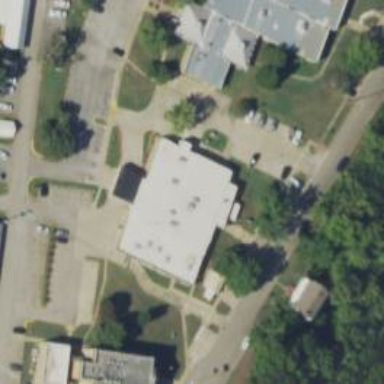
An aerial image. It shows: Commercial building that houses clinic providing healthcare services.